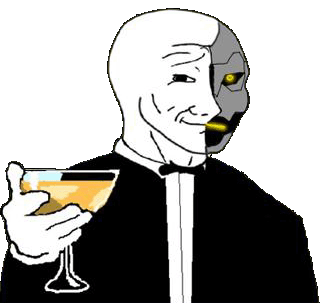
Label: 5_Smugjak